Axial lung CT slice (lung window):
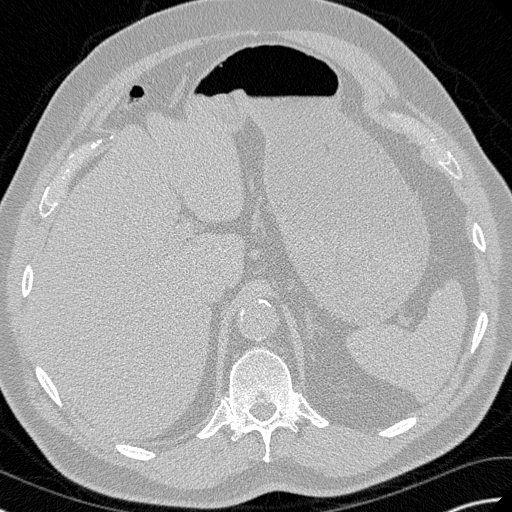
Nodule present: no